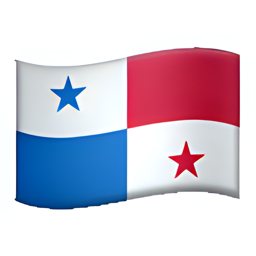
Name: flag for panama
Emoji: 🇵🇦
Group: Flags
Sub-group: country-flag